Question: I have problem and I can't find the solution !
I use in XML :
'''
<?xml version="1.0" encoding="utf-8"?>
<androidx.drawerlayout.widget.DrawerLayout
xmlns:android="http://schemas.android.com/apk/res/android"
xmlns:tools="http://schemas.android.com/tools"
xmlns:app="http://schemas.android.com/apk/res-auto"
android:id="@+id/activity_main"
android:layout_width="match_parent"
android:layout_height="match_parent"
tools:context="com.example.libraryproject.MainActivity"
android:background="@android:color/holo_green_dark">
<RelativeLayout
android:layout_width="match_parent"
android:layout_height="match_parent">
<TextView
android:layout_width="wrap_content"
android:layout_height="wrap_content"
android:text="Main"
android:textSize="50dp"
android:id="@+id/textView"
android:layout_marginTop="200dp"
android:layout_marginLeft="130dp"/>
</RelativeLayout>
<android.support.design.widget.NavigationView ------! #32
android:layout_width="wrap_content"
android:layout_height="match_parent"
app:menu="@menu/navigation_menu"
android:layout_gravity="start"
app:headerLayout="@layout/navigation_header"
android:id="@+id/nv">
</android.support.design.widget.NavigationView>
</androidx.drawerlayout.widget.DrawerLayout>
'''
And the error show is :
android.view.InflateException: Binary XML file line #32: Binary XML file line #32: Error inflating class android.support.design.widget.NavigationView
in app :

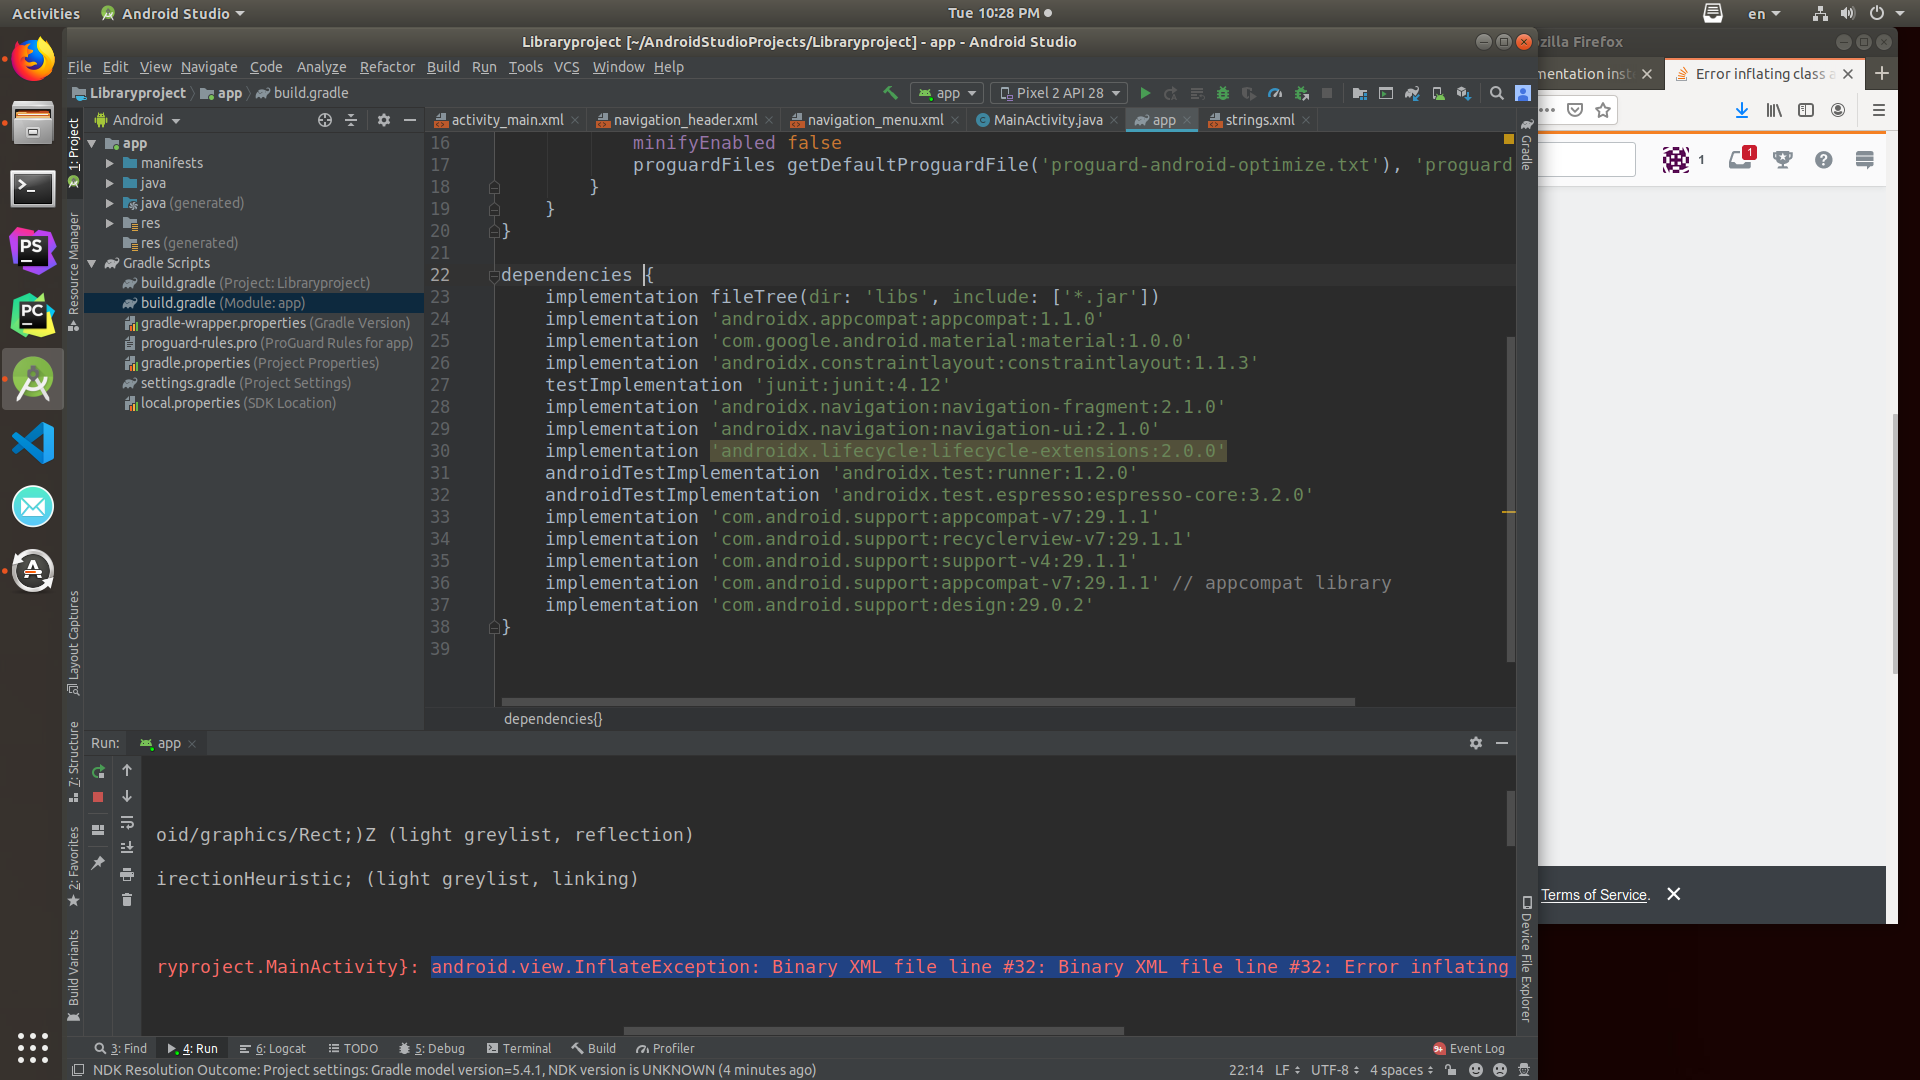
Answer: In your 'build.gradle' there are :
- -
Then, since you are using the androidx component '<androidx.drawerlayout.widget.DrawerLayout' you have to use the
'''
<com.google.android.material.navigation.NavigationView
...>
'''
instead of 'android.support.design.widget.NavigationView'.
Finally check your App theme. You <URL>.